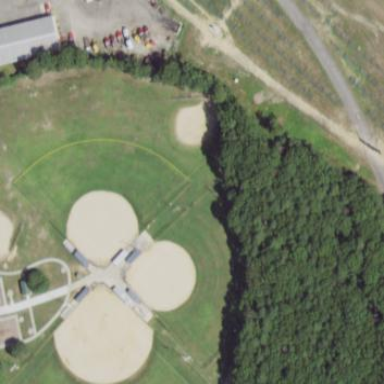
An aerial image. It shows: Baseball pitch for leisure land activities.